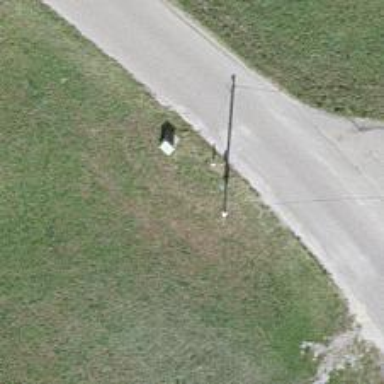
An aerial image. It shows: Power street cabinet.